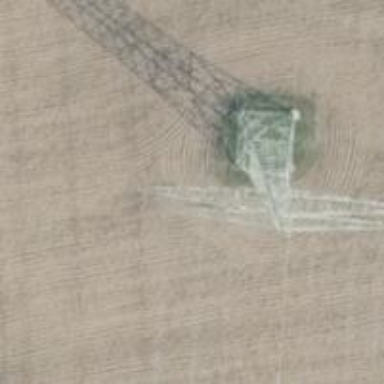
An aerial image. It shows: Power tower.